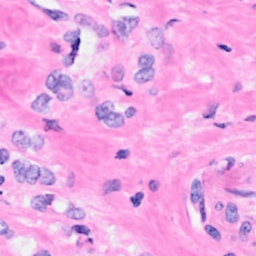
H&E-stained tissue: Breast